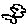
Label: cloud